Interaction volume radius: 10 \u00c5
Interaction volume height: 10 \u00c5
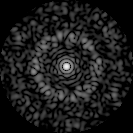
Disorder parameter: 0.8484